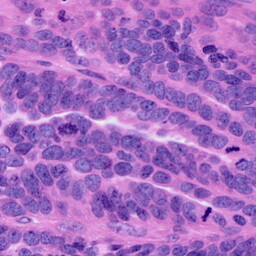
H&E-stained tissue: Ovarian